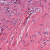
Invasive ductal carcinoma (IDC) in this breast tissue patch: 0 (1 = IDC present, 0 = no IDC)